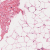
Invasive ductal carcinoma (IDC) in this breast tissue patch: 0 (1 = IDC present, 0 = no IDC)